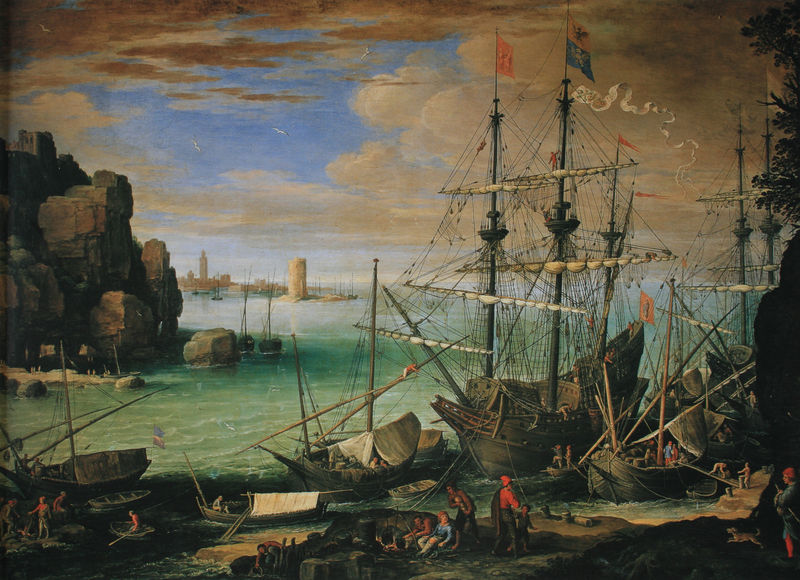
Titel: Küstenlandschaft mit Hafen
Künstler: Paul Bril
Standort: Rom
Institution: Galleria Borghese
Schlagwörter: blau, felsen, gemälde, himmel, meer, wasser, wolken, grün, kirchturm, menschen, sitzen, stadt, ufer, abend, männer, hund, leute, kaufmänner, gewässer, insel, kind, personen, boot, boote, turm, schiff, schiffe, segel, segelboot, segelschiffe, wellen, düster, fahnen, fischer, segelschiff, berge, fels, hafen, promenade, möven, möwen, seestück, türme, lanschaft, flaggen, flotte, smaragdgrün, türkies